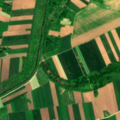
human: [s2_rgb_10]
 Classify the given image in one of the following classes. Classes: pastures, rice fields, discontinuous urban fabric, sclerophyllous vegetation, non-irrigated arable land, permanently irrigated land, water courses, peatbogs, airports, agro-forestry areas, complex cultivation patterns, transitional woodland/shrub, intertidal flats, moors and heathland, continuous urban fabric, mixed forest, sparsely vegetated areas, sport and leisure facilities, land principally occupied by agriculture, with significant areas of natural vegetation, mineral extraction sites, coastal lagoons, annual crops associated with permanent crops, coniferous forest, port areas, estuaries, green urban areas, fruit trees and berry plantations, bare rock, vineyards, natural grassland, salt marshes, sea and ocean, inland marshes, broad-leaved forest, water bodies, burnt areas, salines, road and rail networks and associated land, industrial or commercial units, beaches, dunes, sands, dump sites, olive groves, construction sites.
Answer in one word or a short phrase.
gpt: non-irrigated arable land, land principally occupied by agriculture, with significant areas of natural vegetation, broad-leaved forest, transitional woodland/shrub